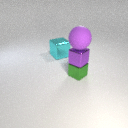
small green metal cube below small purple metal cube